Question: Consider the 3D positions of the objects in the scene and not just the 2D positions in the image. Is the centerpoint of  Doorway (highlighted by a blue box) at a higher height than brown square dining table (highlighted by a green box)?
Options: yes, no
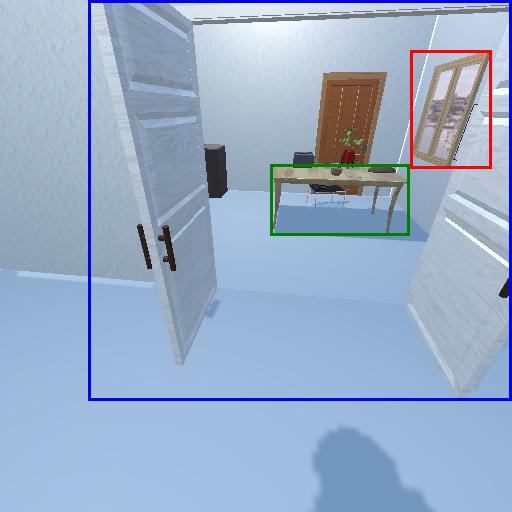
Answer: yes